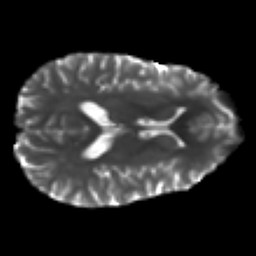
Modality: T2w
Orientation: axial
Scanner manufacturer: ge
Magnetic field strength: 3 T
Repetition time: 7.98 s
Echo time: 0.0701 s